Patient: sex M, age 55
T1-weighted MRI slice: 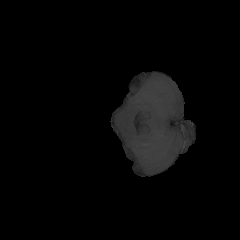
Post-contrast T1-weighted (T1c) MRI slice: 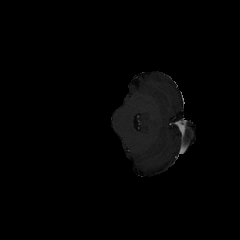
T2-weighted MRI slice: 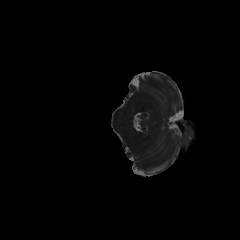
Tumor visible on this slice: no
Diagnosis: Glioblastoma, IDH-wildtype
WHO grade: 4